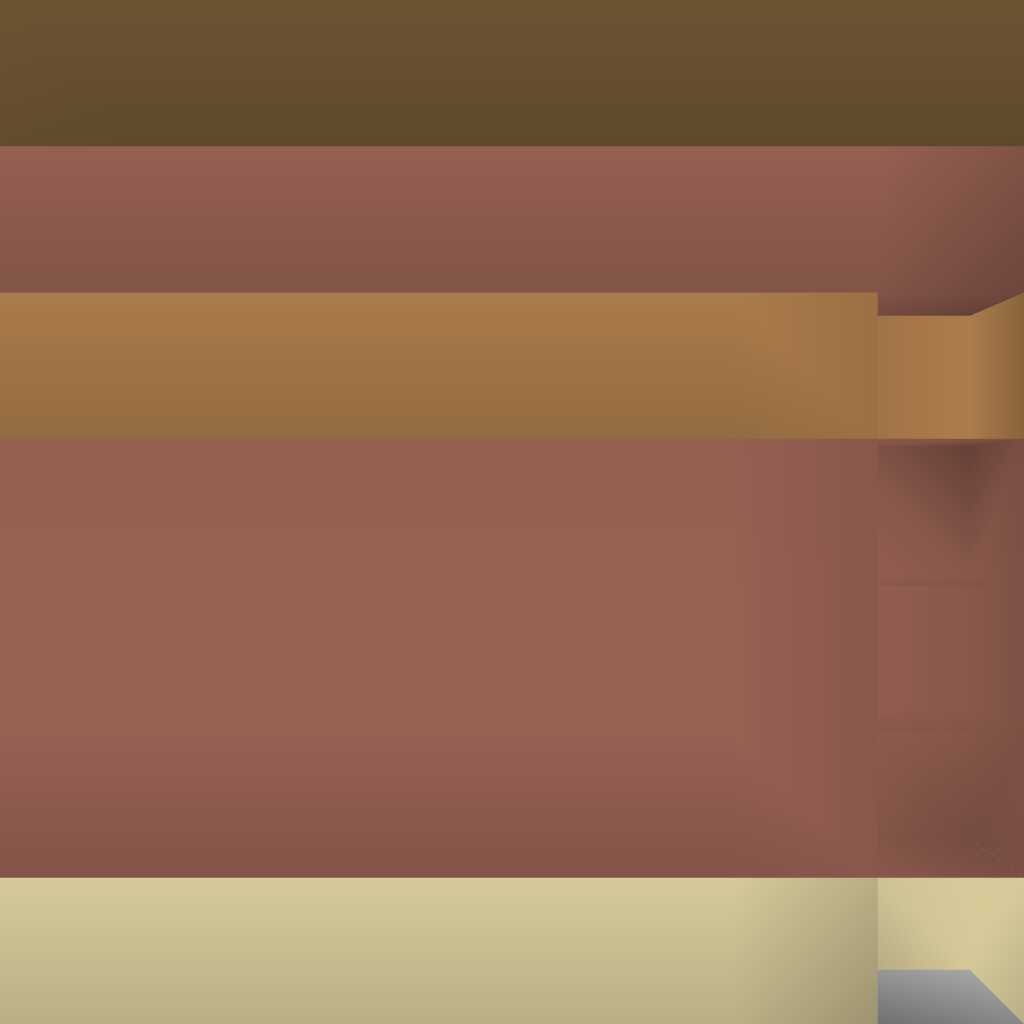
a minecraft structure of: Factory Template